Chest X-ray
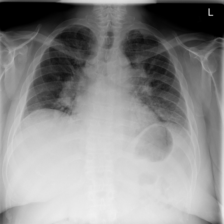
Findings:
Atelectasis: negative
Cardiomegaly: negative
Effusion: negative
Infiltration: negative
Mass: negative
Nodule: negative
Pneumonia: negative
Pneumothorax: negative
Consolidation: negative
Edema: negative
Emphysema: negative
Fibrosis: negative
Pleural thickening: negative
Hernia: negative